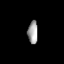
Tissue: lung
Cell type: Endothelial cells
Senescence score: 0.5786
Nuclear area (px): 228
Mean DAPI intensity: 156.825